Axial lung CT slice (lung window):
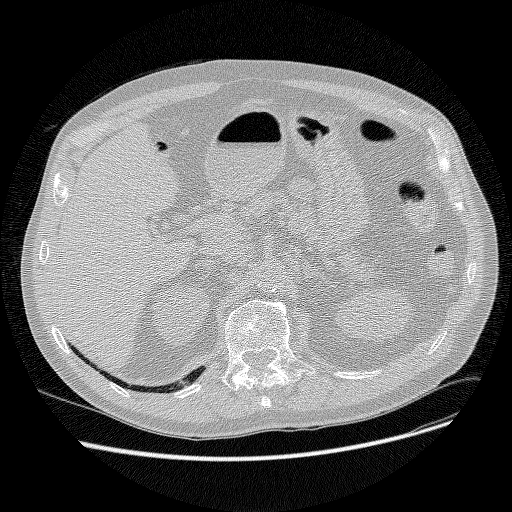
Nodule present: no